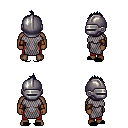
a pixel art fantasy rpg character, male body template, human, dark skin, chain mail, red pants, raven mohawk hairstyle, metal helm, cloth bracers, black slippers, four views (front, back, left, right), 2x2 character sprite sheet, small pixel art, hard edges, no anti-aliasing